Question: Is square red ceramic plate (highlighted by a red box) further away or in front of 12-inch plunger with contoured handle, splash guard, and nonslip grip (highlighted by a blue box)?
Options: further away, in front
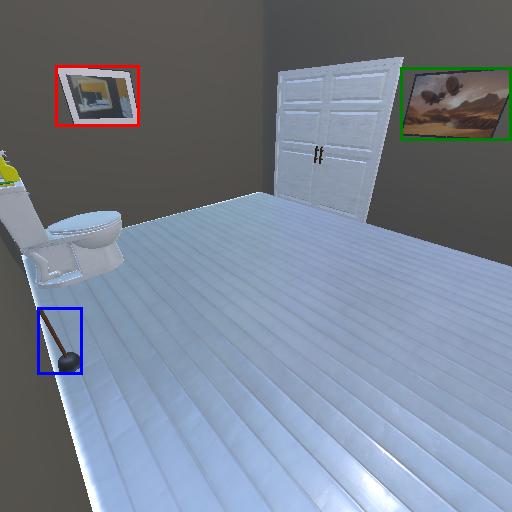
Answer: further away